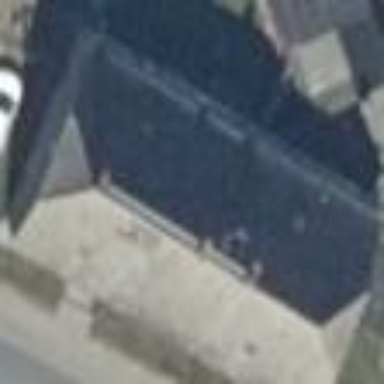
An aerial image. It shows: House with light gray half-hipped roof facing along.